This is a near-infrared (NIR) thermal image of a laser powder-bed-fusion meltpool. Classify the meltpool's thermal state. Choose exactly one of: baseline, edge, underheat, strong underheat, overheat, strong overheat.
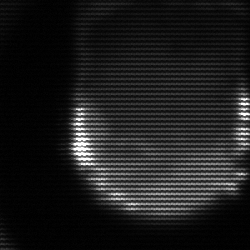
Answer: edge